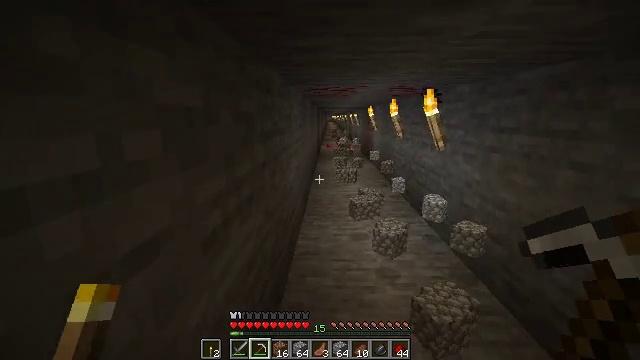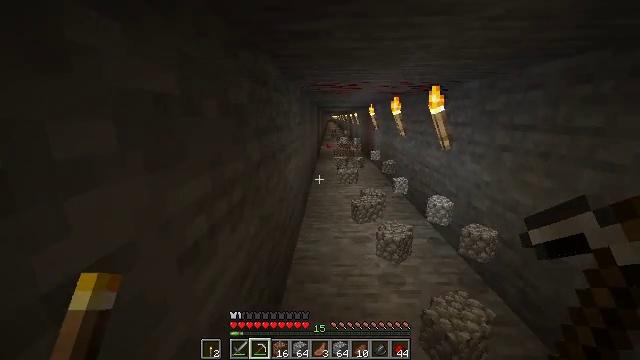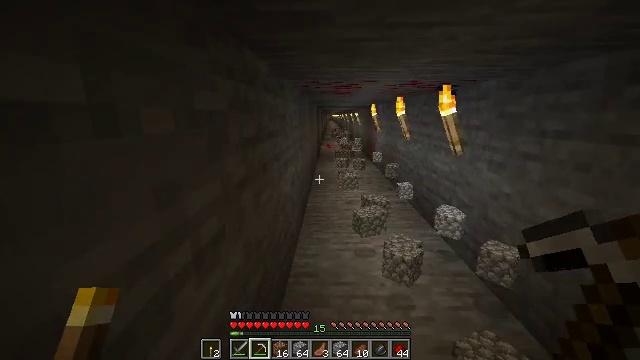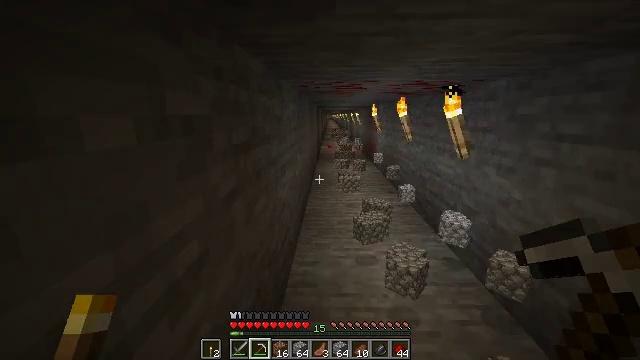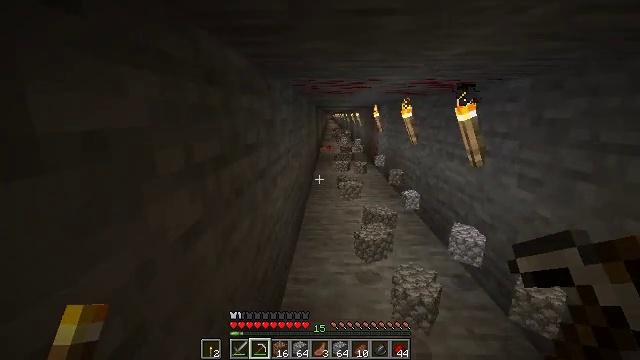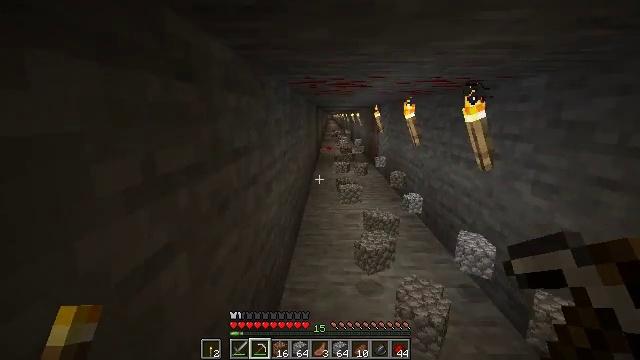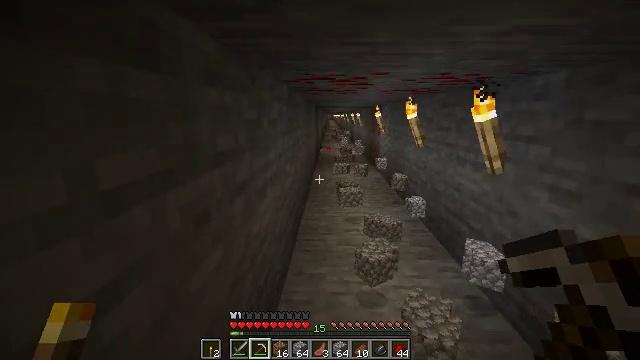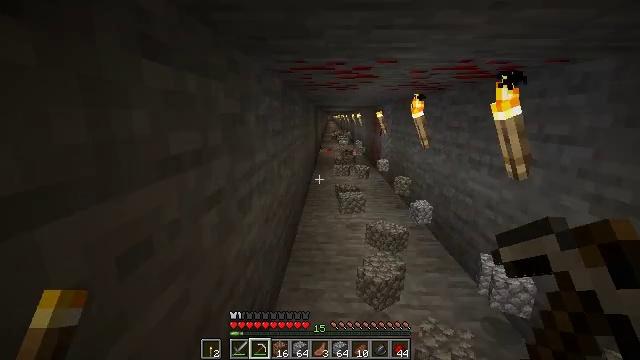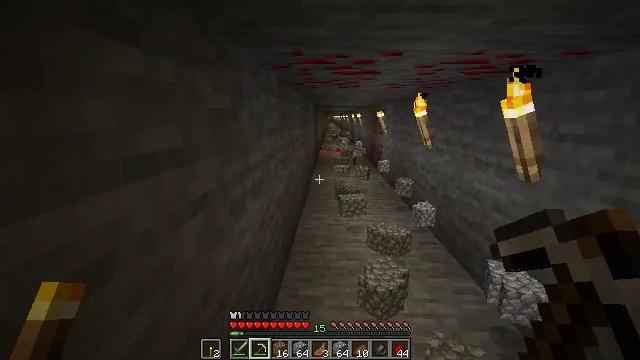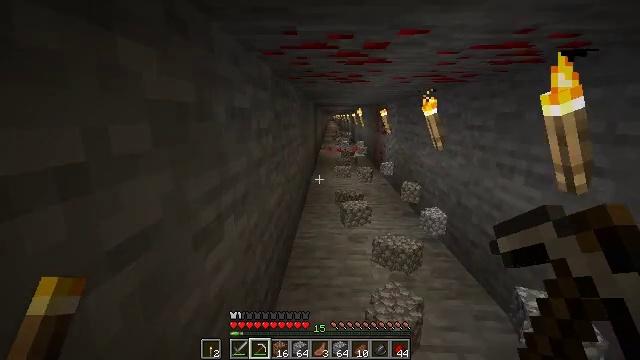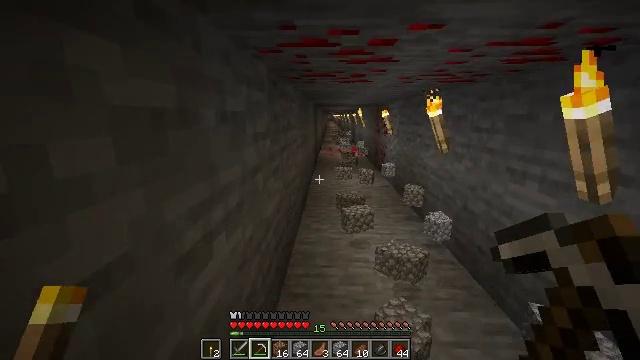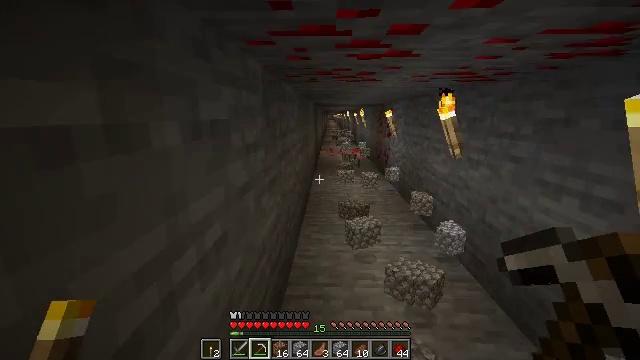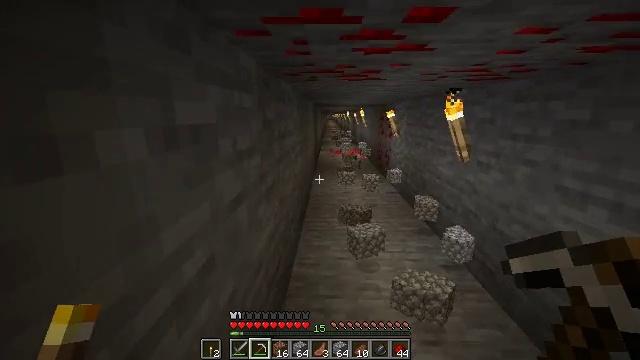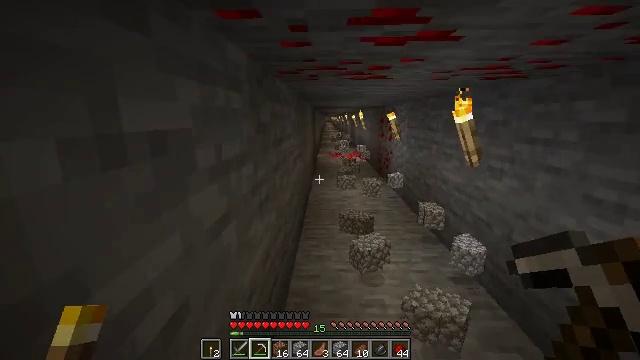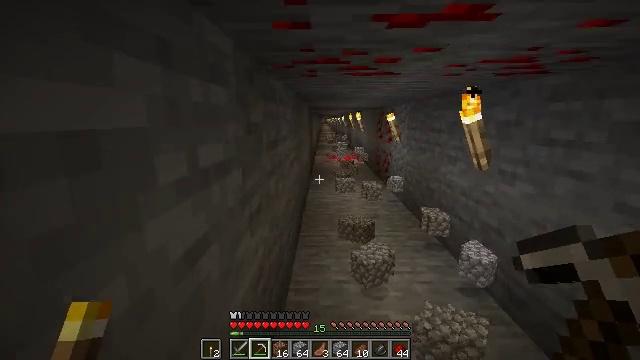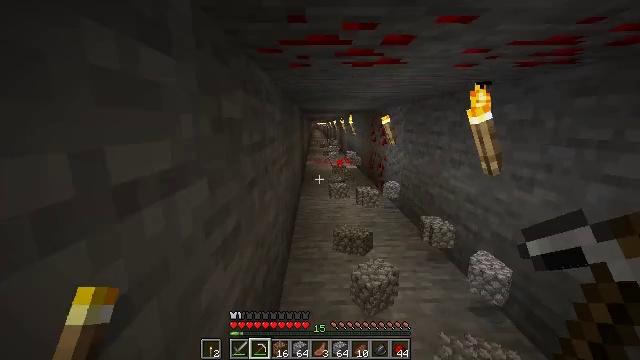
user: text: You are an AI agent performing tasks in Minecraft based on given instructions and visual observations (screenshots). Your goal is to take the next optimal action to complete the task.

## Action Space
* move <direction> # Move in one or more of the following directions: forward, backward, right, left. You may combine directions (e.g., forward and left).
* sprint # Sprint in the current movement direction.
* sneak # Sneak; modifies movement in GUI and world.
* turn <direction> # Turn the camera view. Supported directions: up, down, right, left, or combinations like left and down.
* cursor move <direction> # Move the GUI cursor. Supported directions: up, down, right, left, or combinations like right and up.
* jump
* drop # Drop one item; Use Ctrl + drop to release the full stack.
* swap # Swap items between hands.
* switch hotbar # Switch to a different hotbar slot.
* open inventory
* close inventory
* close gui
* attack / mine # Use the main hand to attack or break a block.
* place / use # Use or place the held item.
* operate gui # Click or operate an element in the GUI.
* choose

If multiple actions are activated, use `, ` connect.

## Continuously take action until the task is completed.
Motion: motion action
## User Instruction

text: Use cobblestone at the crafting table to make cobblestone stairs.
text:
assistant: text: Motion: move forward
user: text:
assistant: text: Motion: move forward
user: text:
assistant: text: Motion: move forward
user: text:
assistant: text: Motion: move forward
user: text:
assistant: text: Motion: move forward
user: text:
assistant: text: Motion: move forward
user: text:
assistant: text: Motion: move forward
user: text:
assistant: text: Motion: move forward
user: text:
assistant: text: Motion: move forward
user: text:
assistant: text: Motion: move forward
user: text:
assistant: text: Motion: move forward
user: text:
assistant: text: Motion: move forward
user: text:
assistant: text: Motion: move forward
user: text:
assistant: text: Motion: move forward
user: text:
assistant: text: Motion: move forward, turn right
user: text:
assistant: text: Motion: move forward, turn right and up
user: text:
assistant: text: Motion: move forward, turn right and up
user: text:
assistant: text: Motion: move forward
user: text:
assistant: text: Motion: move forward
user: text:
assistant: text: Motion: move forward
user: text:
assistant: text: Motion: move forward
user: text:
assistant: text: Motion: move forward
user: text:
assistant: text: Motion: move forward, turn down
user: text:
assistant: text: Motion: move forward
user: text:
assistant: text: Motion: move forward, turn left
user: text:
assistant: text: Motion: move forward
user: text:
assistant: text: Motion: move forward
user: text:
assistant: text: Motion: move forward
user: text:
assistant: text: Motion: move forward
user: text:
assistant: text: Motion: move forward